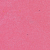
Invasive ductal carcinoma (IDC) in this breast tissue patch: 0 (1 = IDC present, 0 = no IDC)